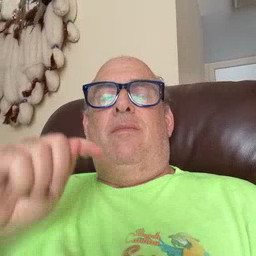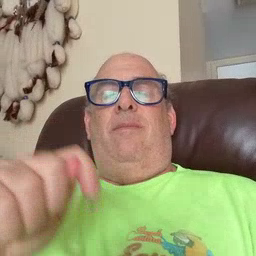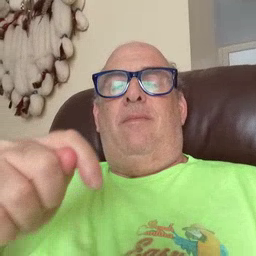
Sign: potty